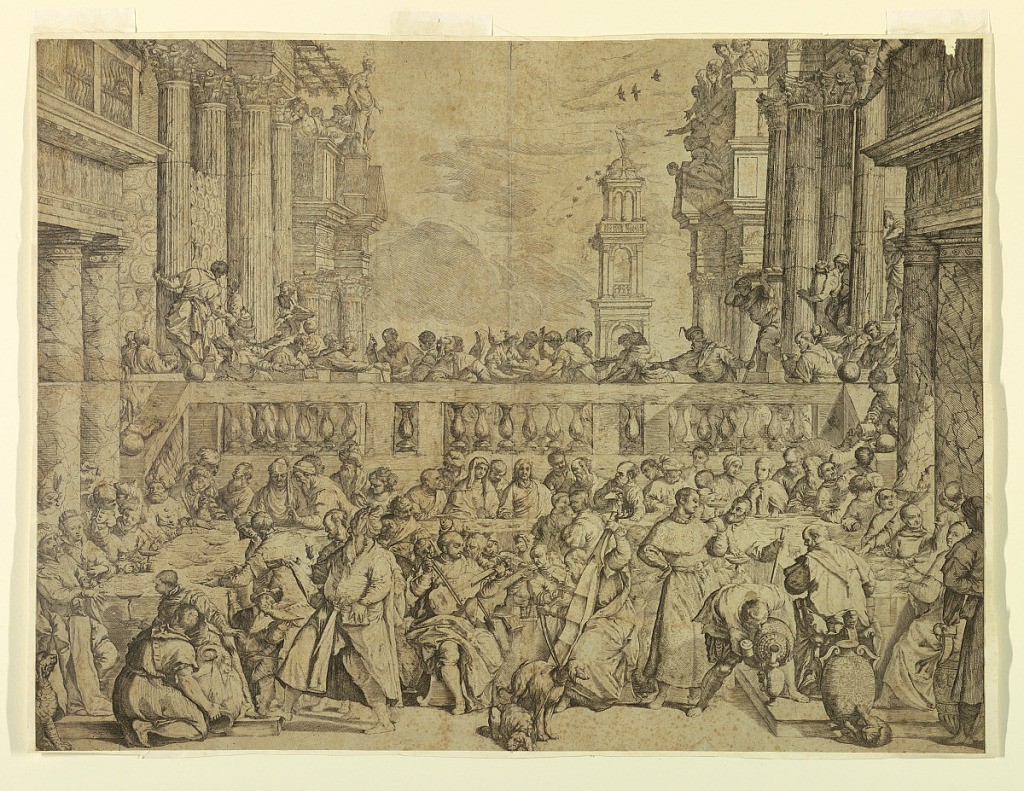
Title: The Wedding at Cana
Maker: Paolo Veronese, Italian, 1528 - 1588
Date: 1625-1650
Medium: Engraving on paper
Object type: Print
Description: The scene show two terraces, separated by a balustrade and bordered by classical architecture. In the foreground, Christ sits at table with the Virgin Mary and numerous otherfigures.